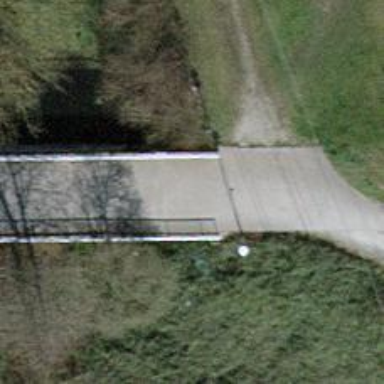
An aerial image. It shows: Path on bridge with fine gravel surface.